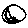
Label: moon